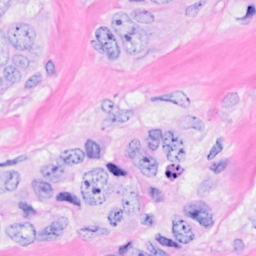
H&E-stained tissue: Breast